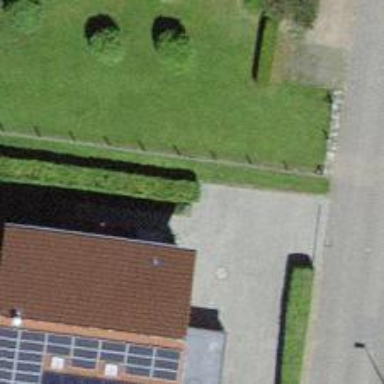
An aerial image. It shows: Hedge acting as barrier.